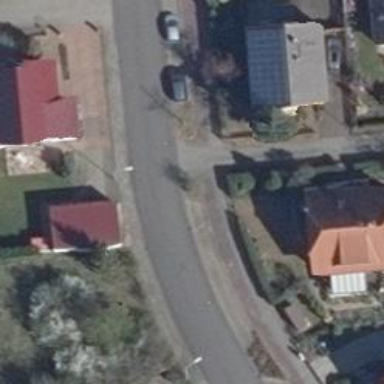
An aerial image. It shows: Living street.